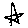
Label: star